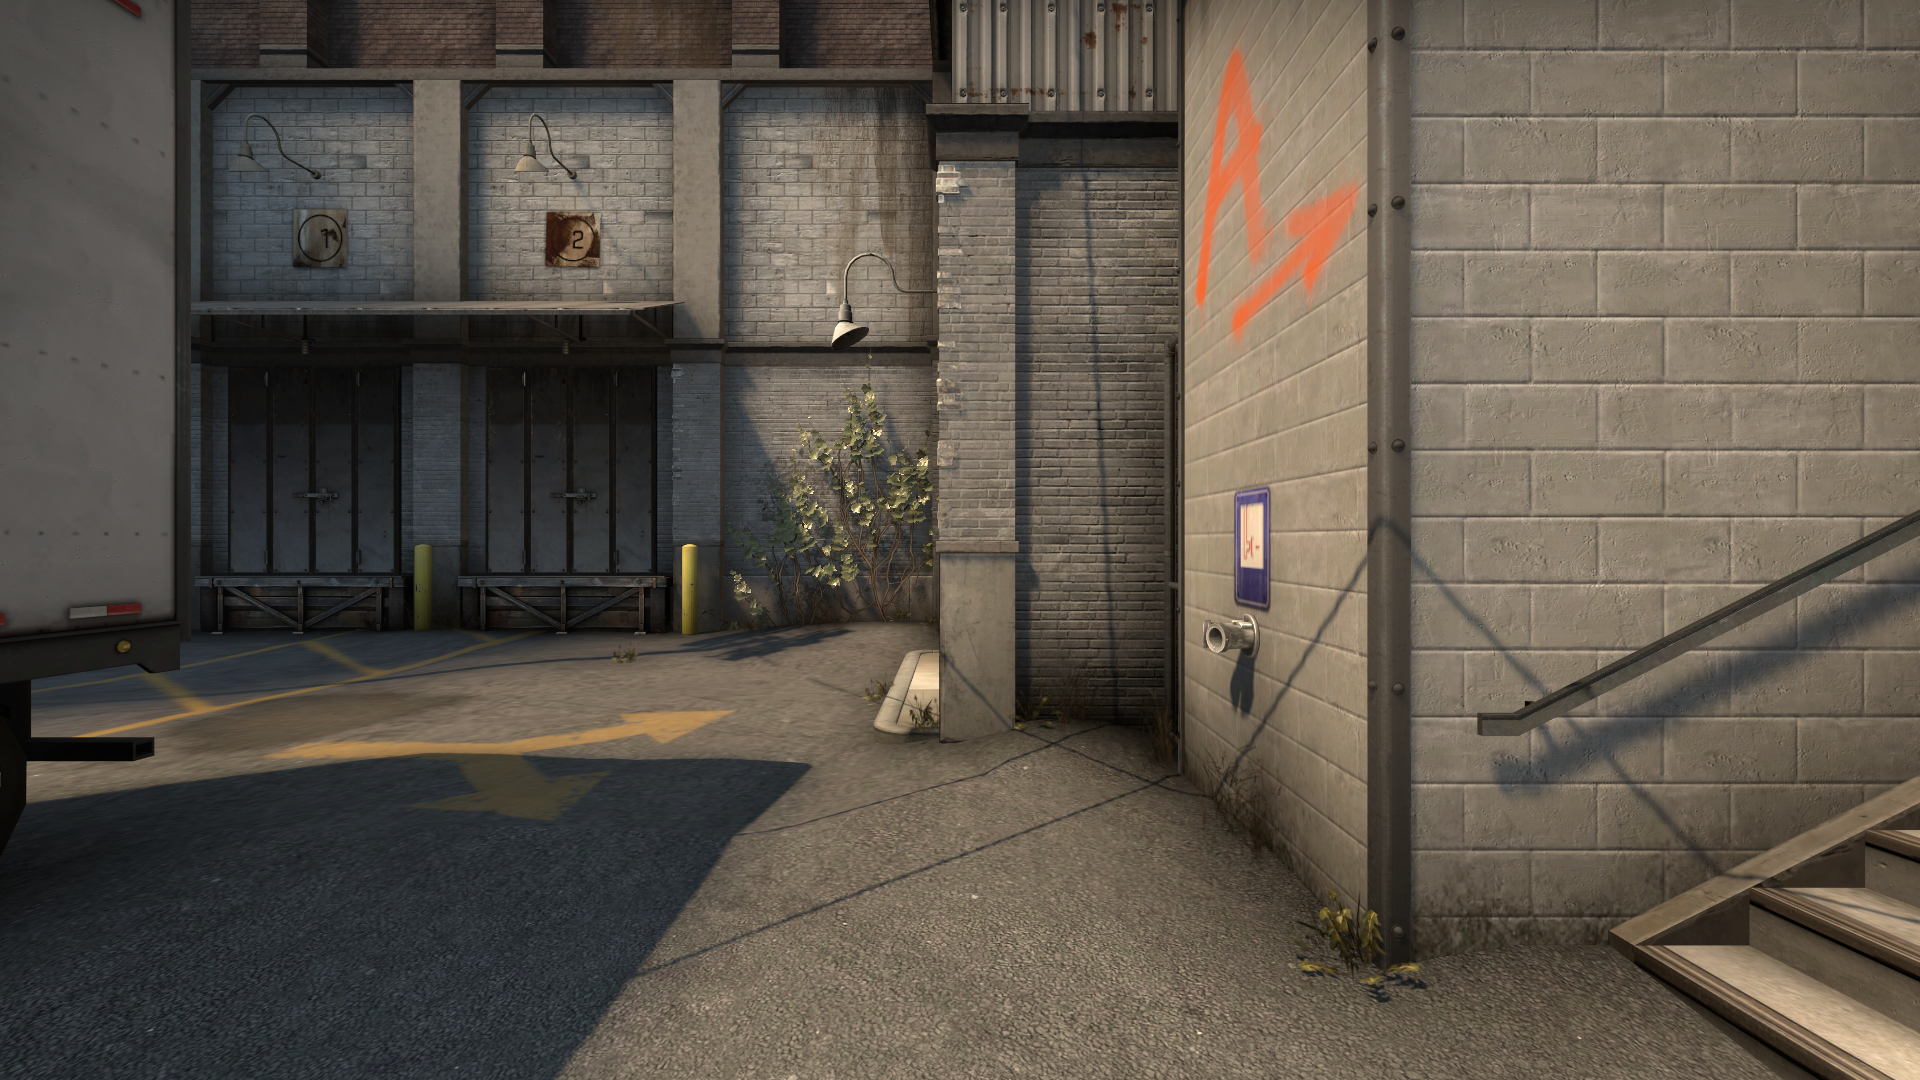
Map: de_train